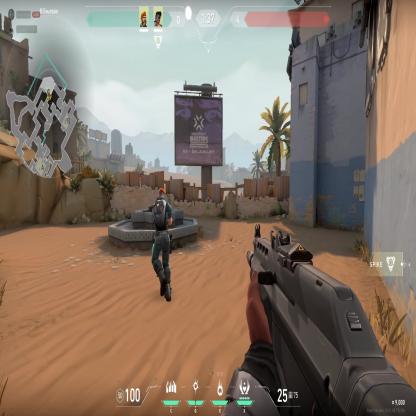
Label: teammate